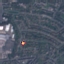
Land use / land cover class: Residential